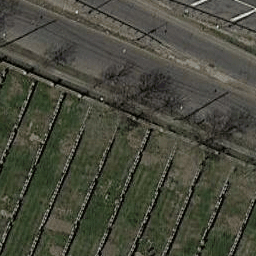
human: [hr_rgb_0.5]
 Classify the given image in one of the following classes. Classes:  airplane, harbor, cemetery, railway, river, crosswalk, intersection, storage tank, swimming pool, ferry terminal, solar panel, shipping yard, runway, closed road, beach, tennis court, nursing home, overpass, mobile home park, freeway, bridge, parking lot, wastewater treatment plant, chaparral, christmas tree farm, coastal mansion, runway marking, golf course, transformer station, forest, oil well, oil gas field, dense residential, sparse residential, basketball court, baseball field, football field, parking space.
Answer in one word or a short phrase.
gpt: cemetery